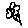
Label: flower